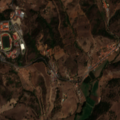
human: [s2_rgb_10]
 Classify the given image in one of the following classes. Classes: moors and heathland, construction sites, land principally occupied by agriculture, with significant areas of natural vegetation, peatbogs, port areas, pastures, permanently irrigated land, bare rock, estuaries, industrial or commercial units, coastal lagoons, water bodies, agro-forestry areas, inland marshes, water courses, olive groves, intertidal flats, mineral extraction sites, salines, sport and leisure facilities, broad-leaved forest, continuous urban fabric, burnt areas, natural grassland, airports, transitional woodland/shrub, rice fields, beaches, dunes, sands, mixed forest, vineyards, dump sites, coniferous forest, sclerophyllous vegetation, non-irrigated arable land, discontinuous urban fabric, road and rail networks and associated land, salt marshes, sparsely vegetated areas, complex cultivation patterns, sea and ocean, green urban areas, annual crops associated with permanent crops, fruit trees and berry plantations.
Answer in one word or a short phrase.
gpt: discontinuous urban fabric, non-irrigated arable land, permanently irrigated land, complex cultivation patterns, land principally occupied by agriculture, with significant areas of natural vegetation, transitional woodland/shrub